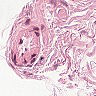
Metastatic tissue present: no